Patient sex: M
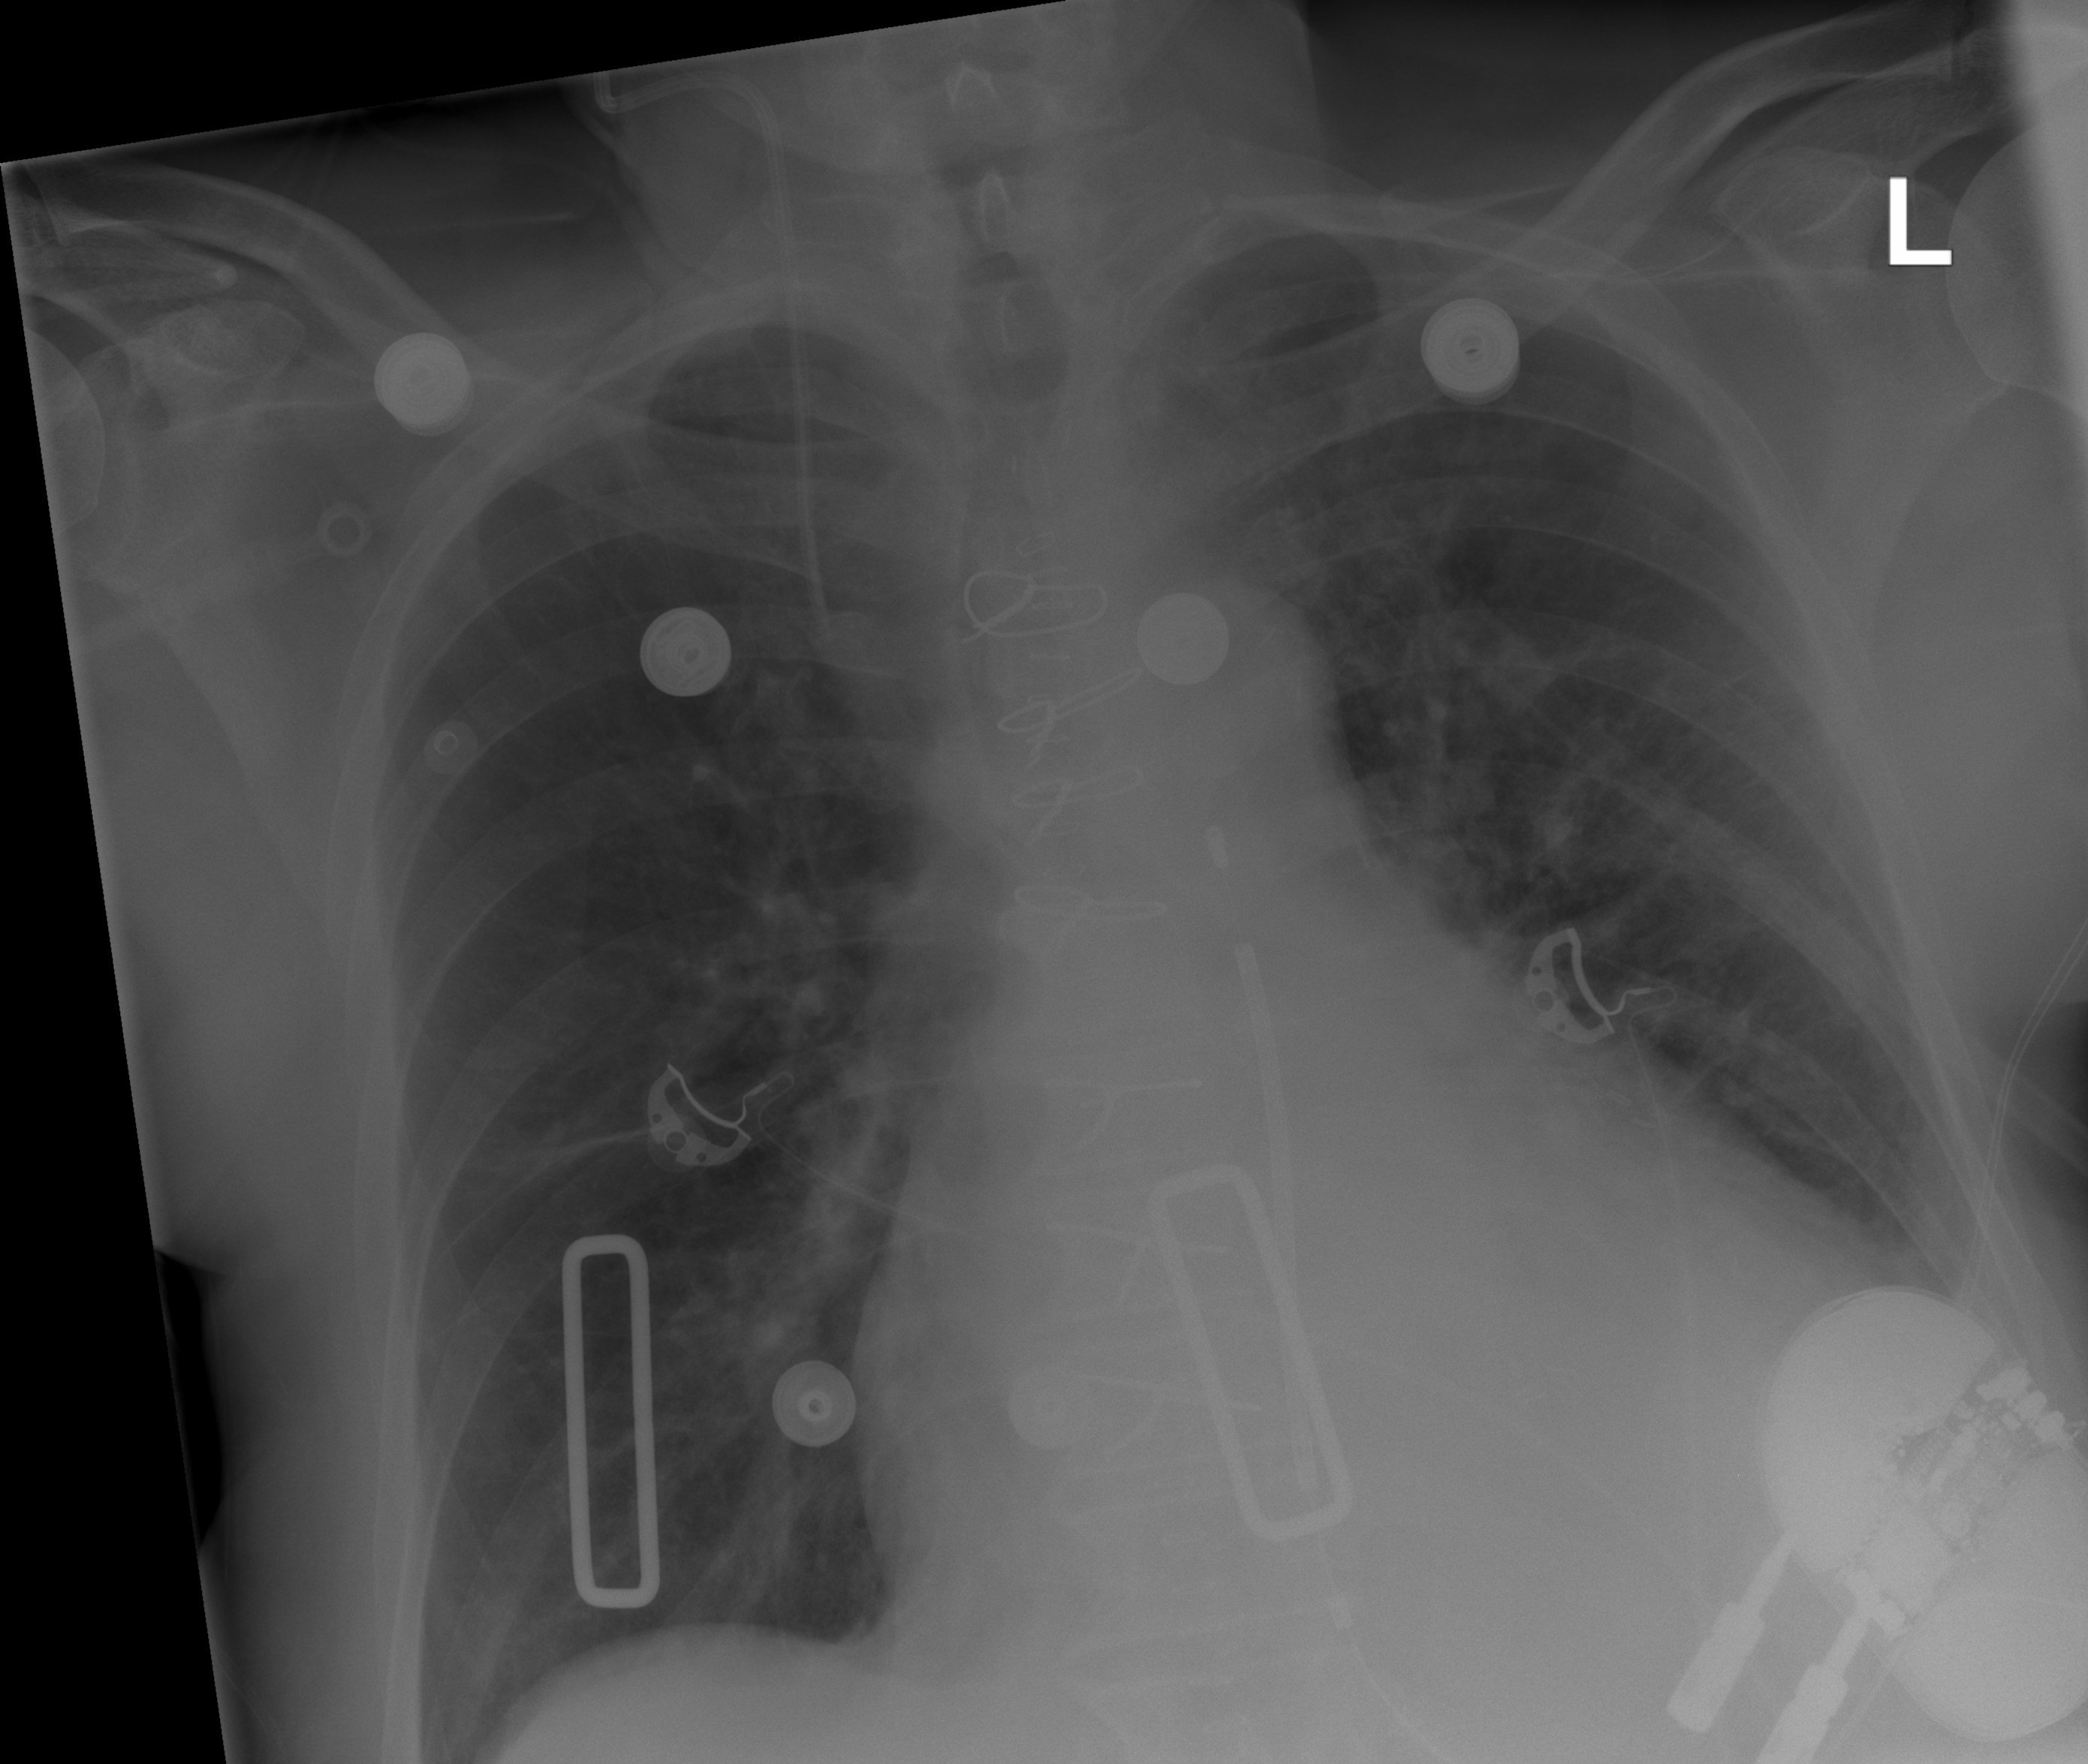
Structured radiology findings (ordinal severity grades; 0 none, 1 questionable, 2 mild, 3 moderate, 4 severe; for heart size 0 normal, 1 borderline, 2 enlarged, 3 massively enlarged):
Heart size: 2
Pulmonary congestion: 1
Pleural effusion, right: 0
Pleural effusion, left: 1
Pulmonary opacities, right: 1
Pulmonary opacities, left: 0
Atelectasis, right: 2
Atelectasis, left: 2